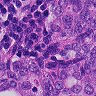
Metastatic tissue present: yes